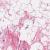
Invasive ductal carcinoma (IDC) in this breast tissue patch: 0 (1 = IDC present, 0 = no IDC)